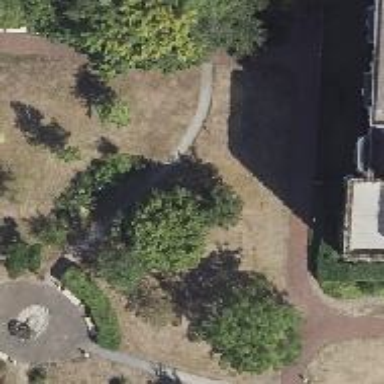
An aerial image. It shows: Park with evergreen broadleaved trees.